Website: apple
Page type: review-order
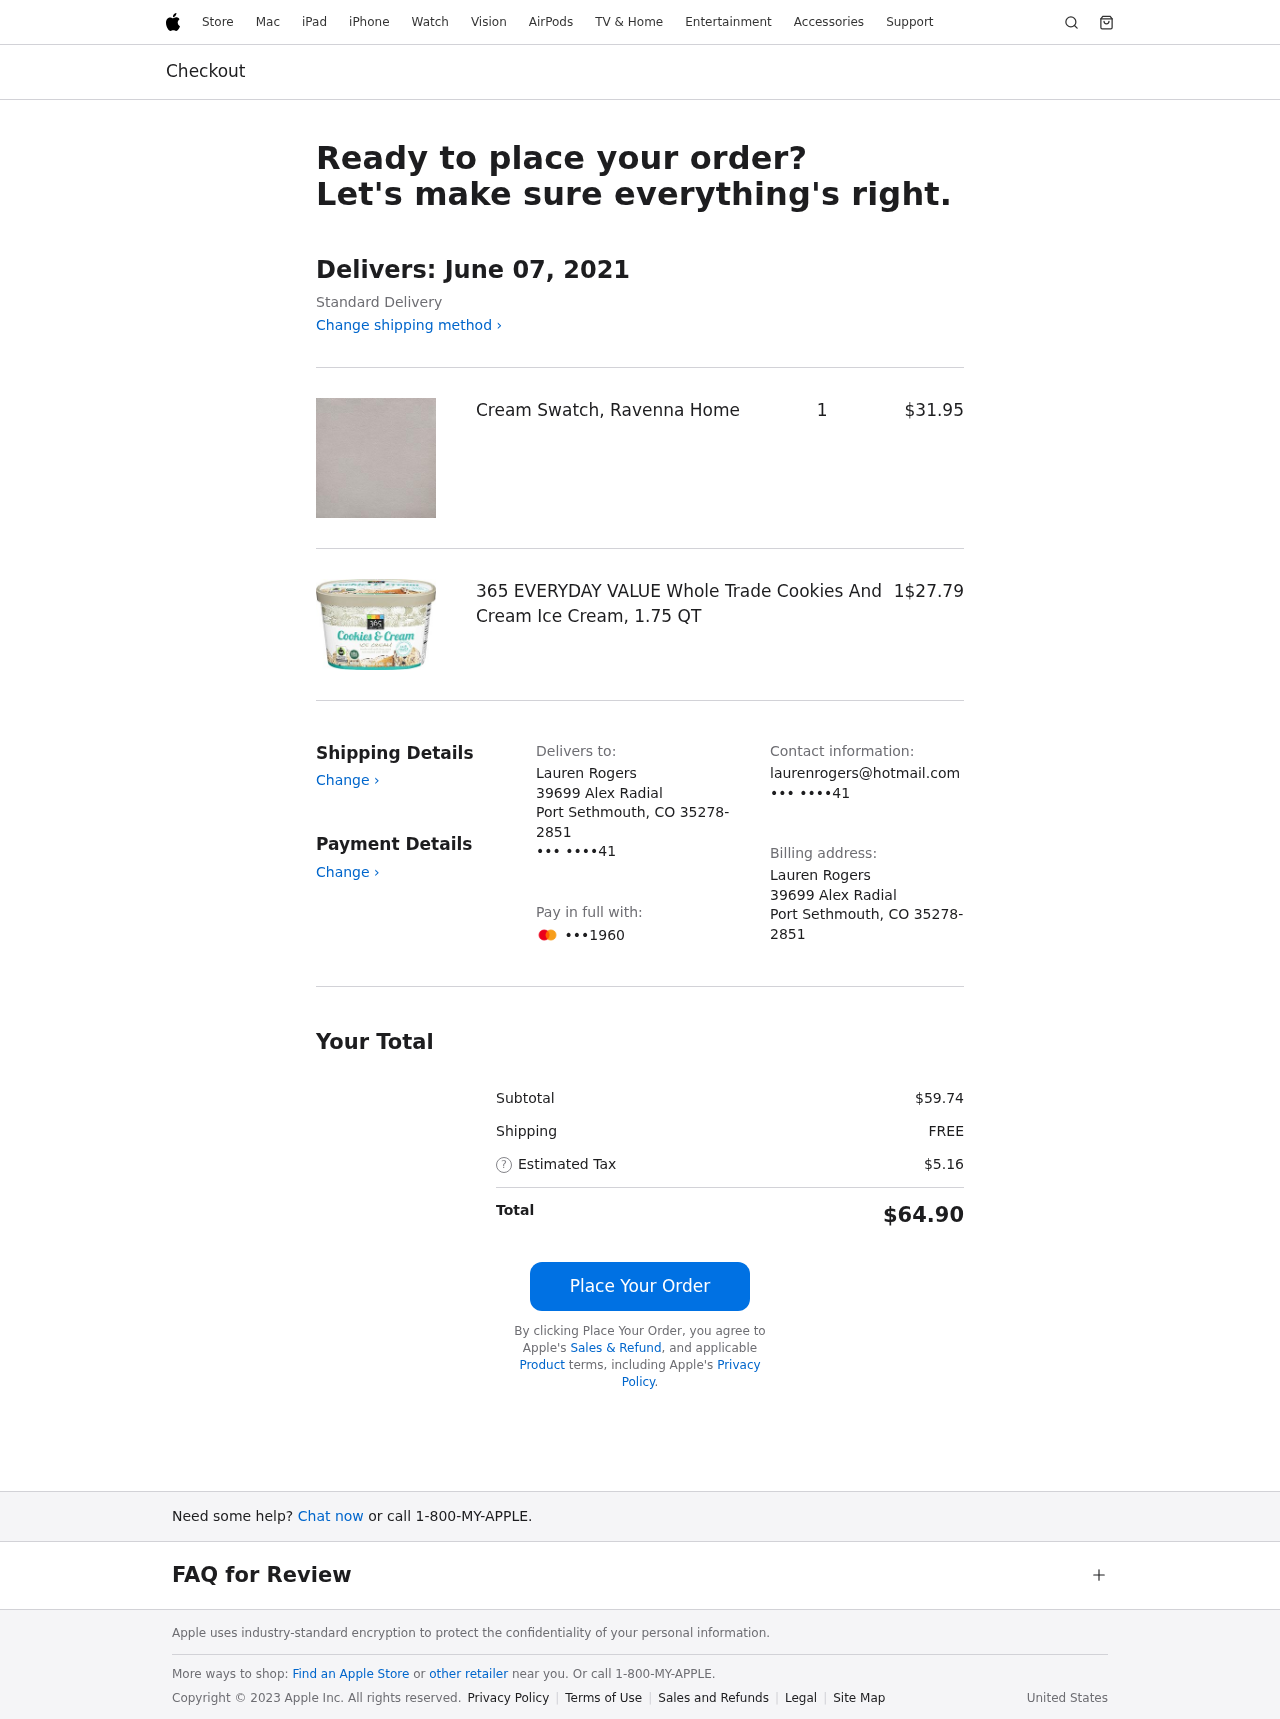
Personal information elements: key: PII_CARD_LAST4
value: •••1960
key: PII_CITY
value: Port Sethmouth
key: PII_EMAIL
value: laurenrogers@hotmail.com
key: PII_FULLNAME
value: Lauren Rogers
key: PII_PHONE
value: ••• ••••41
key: PII_POSTCODE_FULL
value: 35278-2851
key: PII_STATE_ABBR
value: CO
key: PII_STREET
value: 39699 Alex Radial
Product elements: key: PRODUCT1_NAME
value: Cream Swatch, Ravenna Home
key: PRODUCT1_PRICE
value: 31.95
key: PRODUCT1_QUANTITY
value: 1
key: PRODUCT2_NAME
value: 365 EVERYDAY VALUE Whole Trade Cookies And Cream Ice Cream, 1.75 QT
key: PRODUCT2_PRICE
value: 27.79
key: PRODUCT2_QUANTITY
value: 1
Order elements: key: ORDER_DELIVERY_DATE
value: June 07, 2021
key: ORDER_SUBTOTAL
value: $59.74
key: ORDER_SHIPPING_COST
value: FREE
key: ORDER_TAX
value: $5.16
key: ORDER_TOTAL
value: $64.90